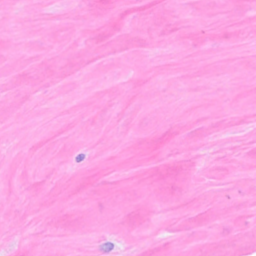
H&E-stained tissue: Breast